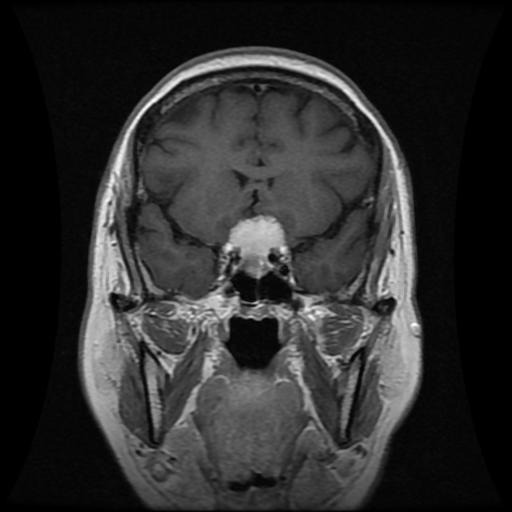
Label: pituitary